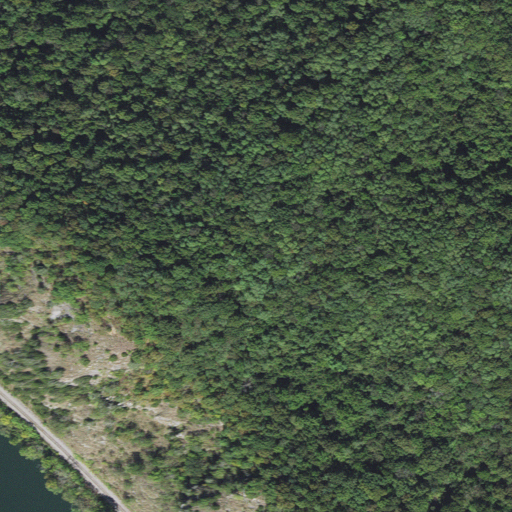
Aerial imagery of cliff(s) in Arkansas named Painters Bluff containing deciduous forest, mixed forest, open water, barren land, and pasture